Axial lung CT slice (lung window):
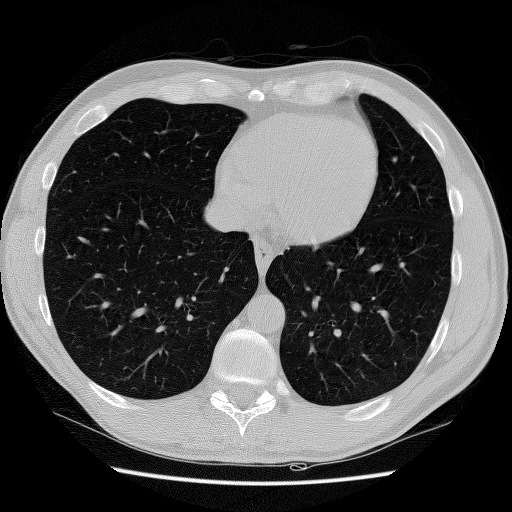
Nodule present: no